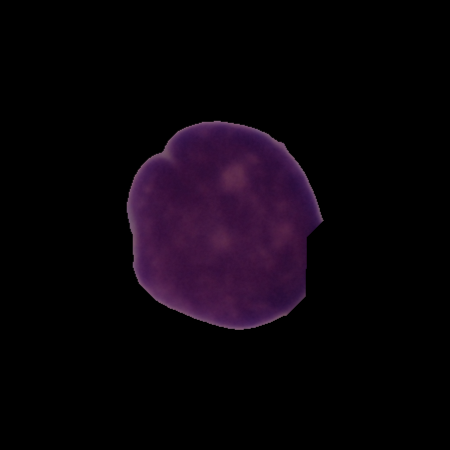
Label: cancer